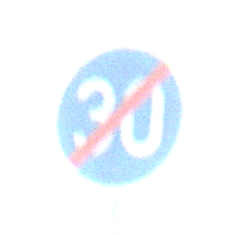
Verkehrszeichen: EndeMindestgeschwindigkeit
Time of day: Midday
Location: Outdoor (Nature)
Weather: PartlyCloudy
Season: NotSpecified
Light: Natural